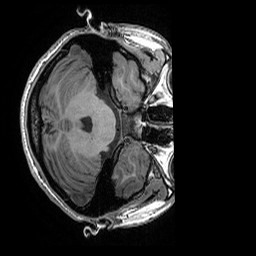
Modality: T1w
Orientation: axial
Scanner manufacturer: ge
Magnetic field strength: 3 T
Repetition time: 0.008184 s
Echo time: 0.003192 s